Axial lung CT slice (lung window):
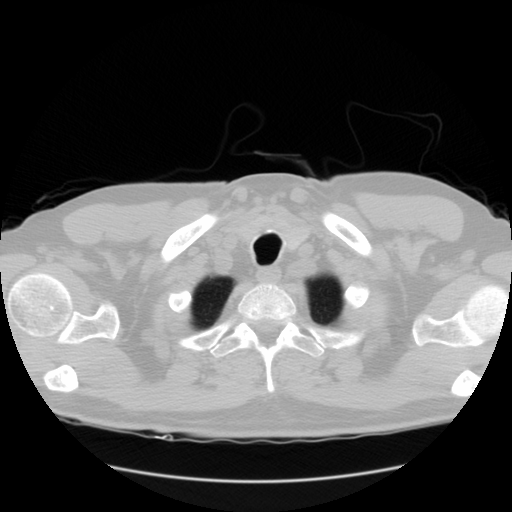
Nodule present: no